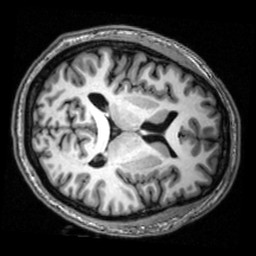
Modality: T1w
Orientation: axial
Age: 21
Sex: male
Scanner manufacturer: siemens
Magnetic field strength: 3 T
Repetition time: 2.53 s
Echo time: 0.00339 s